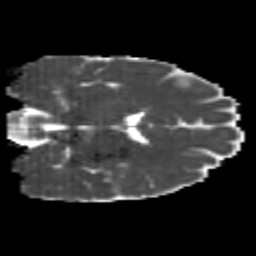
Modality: MD
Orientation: coronal
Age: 23
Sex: male
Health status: healthy
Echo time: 0.074 s